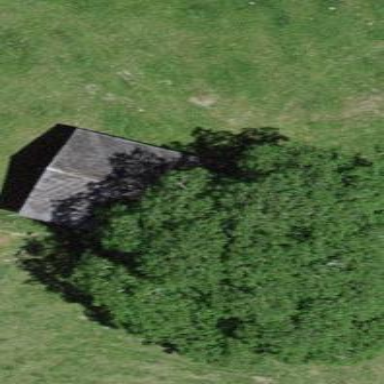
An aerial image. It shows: Shed building.